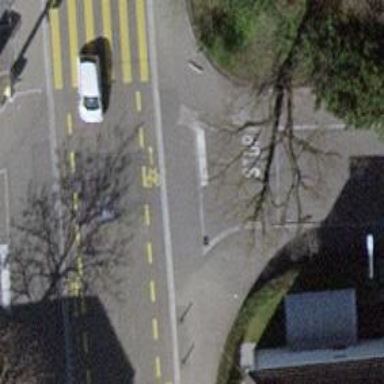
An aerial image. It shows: Unmarked crossing with traffic calming table on the road.